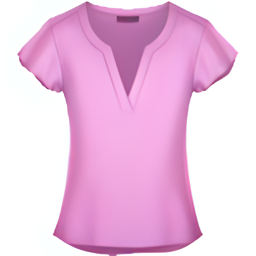
Name: womans clothes
Emoji: 👚
Group: Objects
Sub-group: clothing